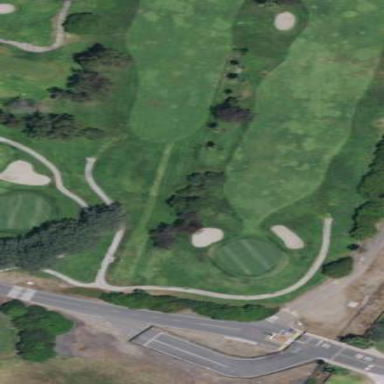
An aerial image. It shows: Lush grass fairway on golf course.